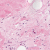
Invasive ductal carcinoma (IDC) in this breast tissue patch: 0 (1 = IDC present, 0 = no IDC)